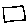
Label: square